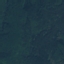
Land use / land cover: Forest